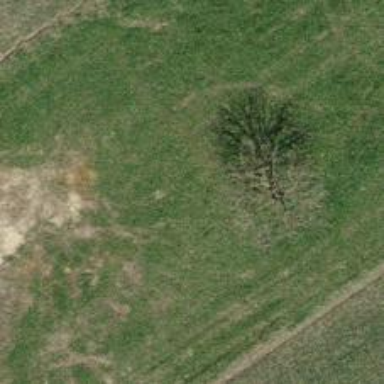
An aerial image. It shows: Deciduous tree with mixed leaves.